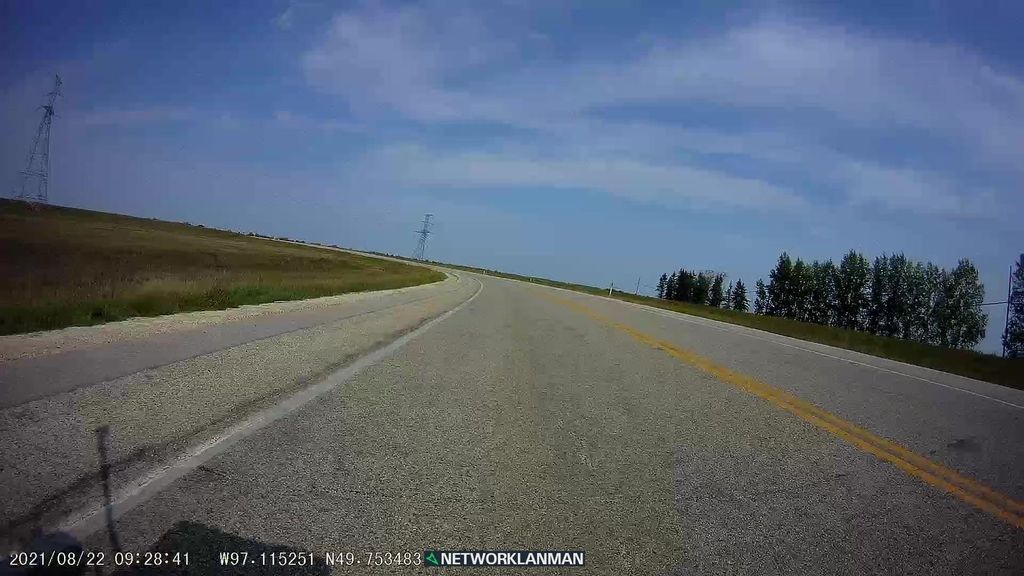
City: winnipeg